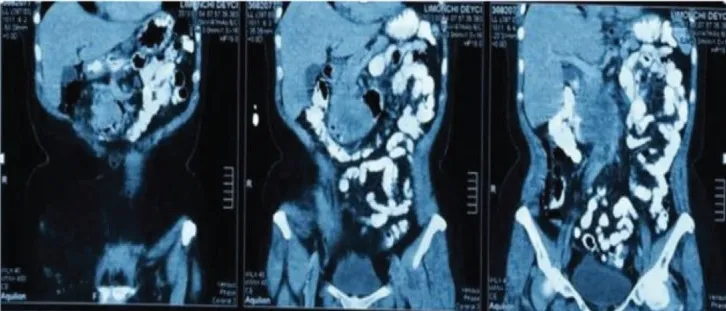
Abdominopelvic CT with oral and intravenous contrast in the elimination phase, coronal sections.
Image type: radiology (ct)